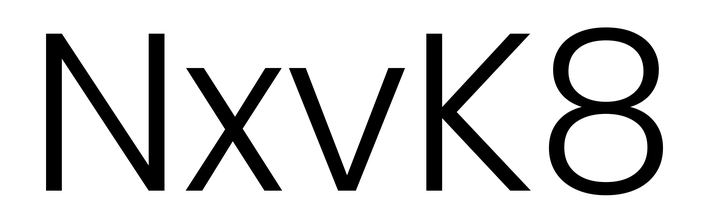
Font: Poppins-Light